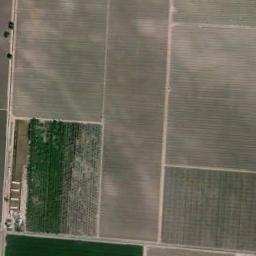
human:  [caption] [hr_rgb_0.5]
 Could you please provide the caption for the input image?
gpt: There are many different crops in rectangular farmlands .

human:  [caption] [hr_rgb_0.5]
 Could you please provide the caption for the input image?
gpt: Six or seven neatly arranged green, Tan and mixed rectangular farmland .

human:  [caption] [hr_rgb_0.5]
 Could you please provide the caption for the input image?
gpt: There are some deep green and bare rectangular farmland .

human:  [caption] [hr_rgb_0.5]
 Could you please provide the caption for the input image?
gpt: Several khaki rectangular farmlands and a green rectangular farmland are neatly arranged on the ground .

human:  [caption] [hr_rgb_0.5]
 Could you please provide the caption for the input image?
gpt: There are brown rectangular farmlands and a green one .